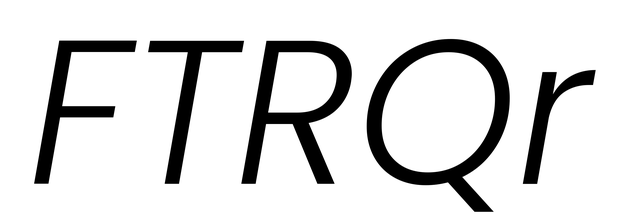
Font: Poppins-LightItalic